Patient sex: F
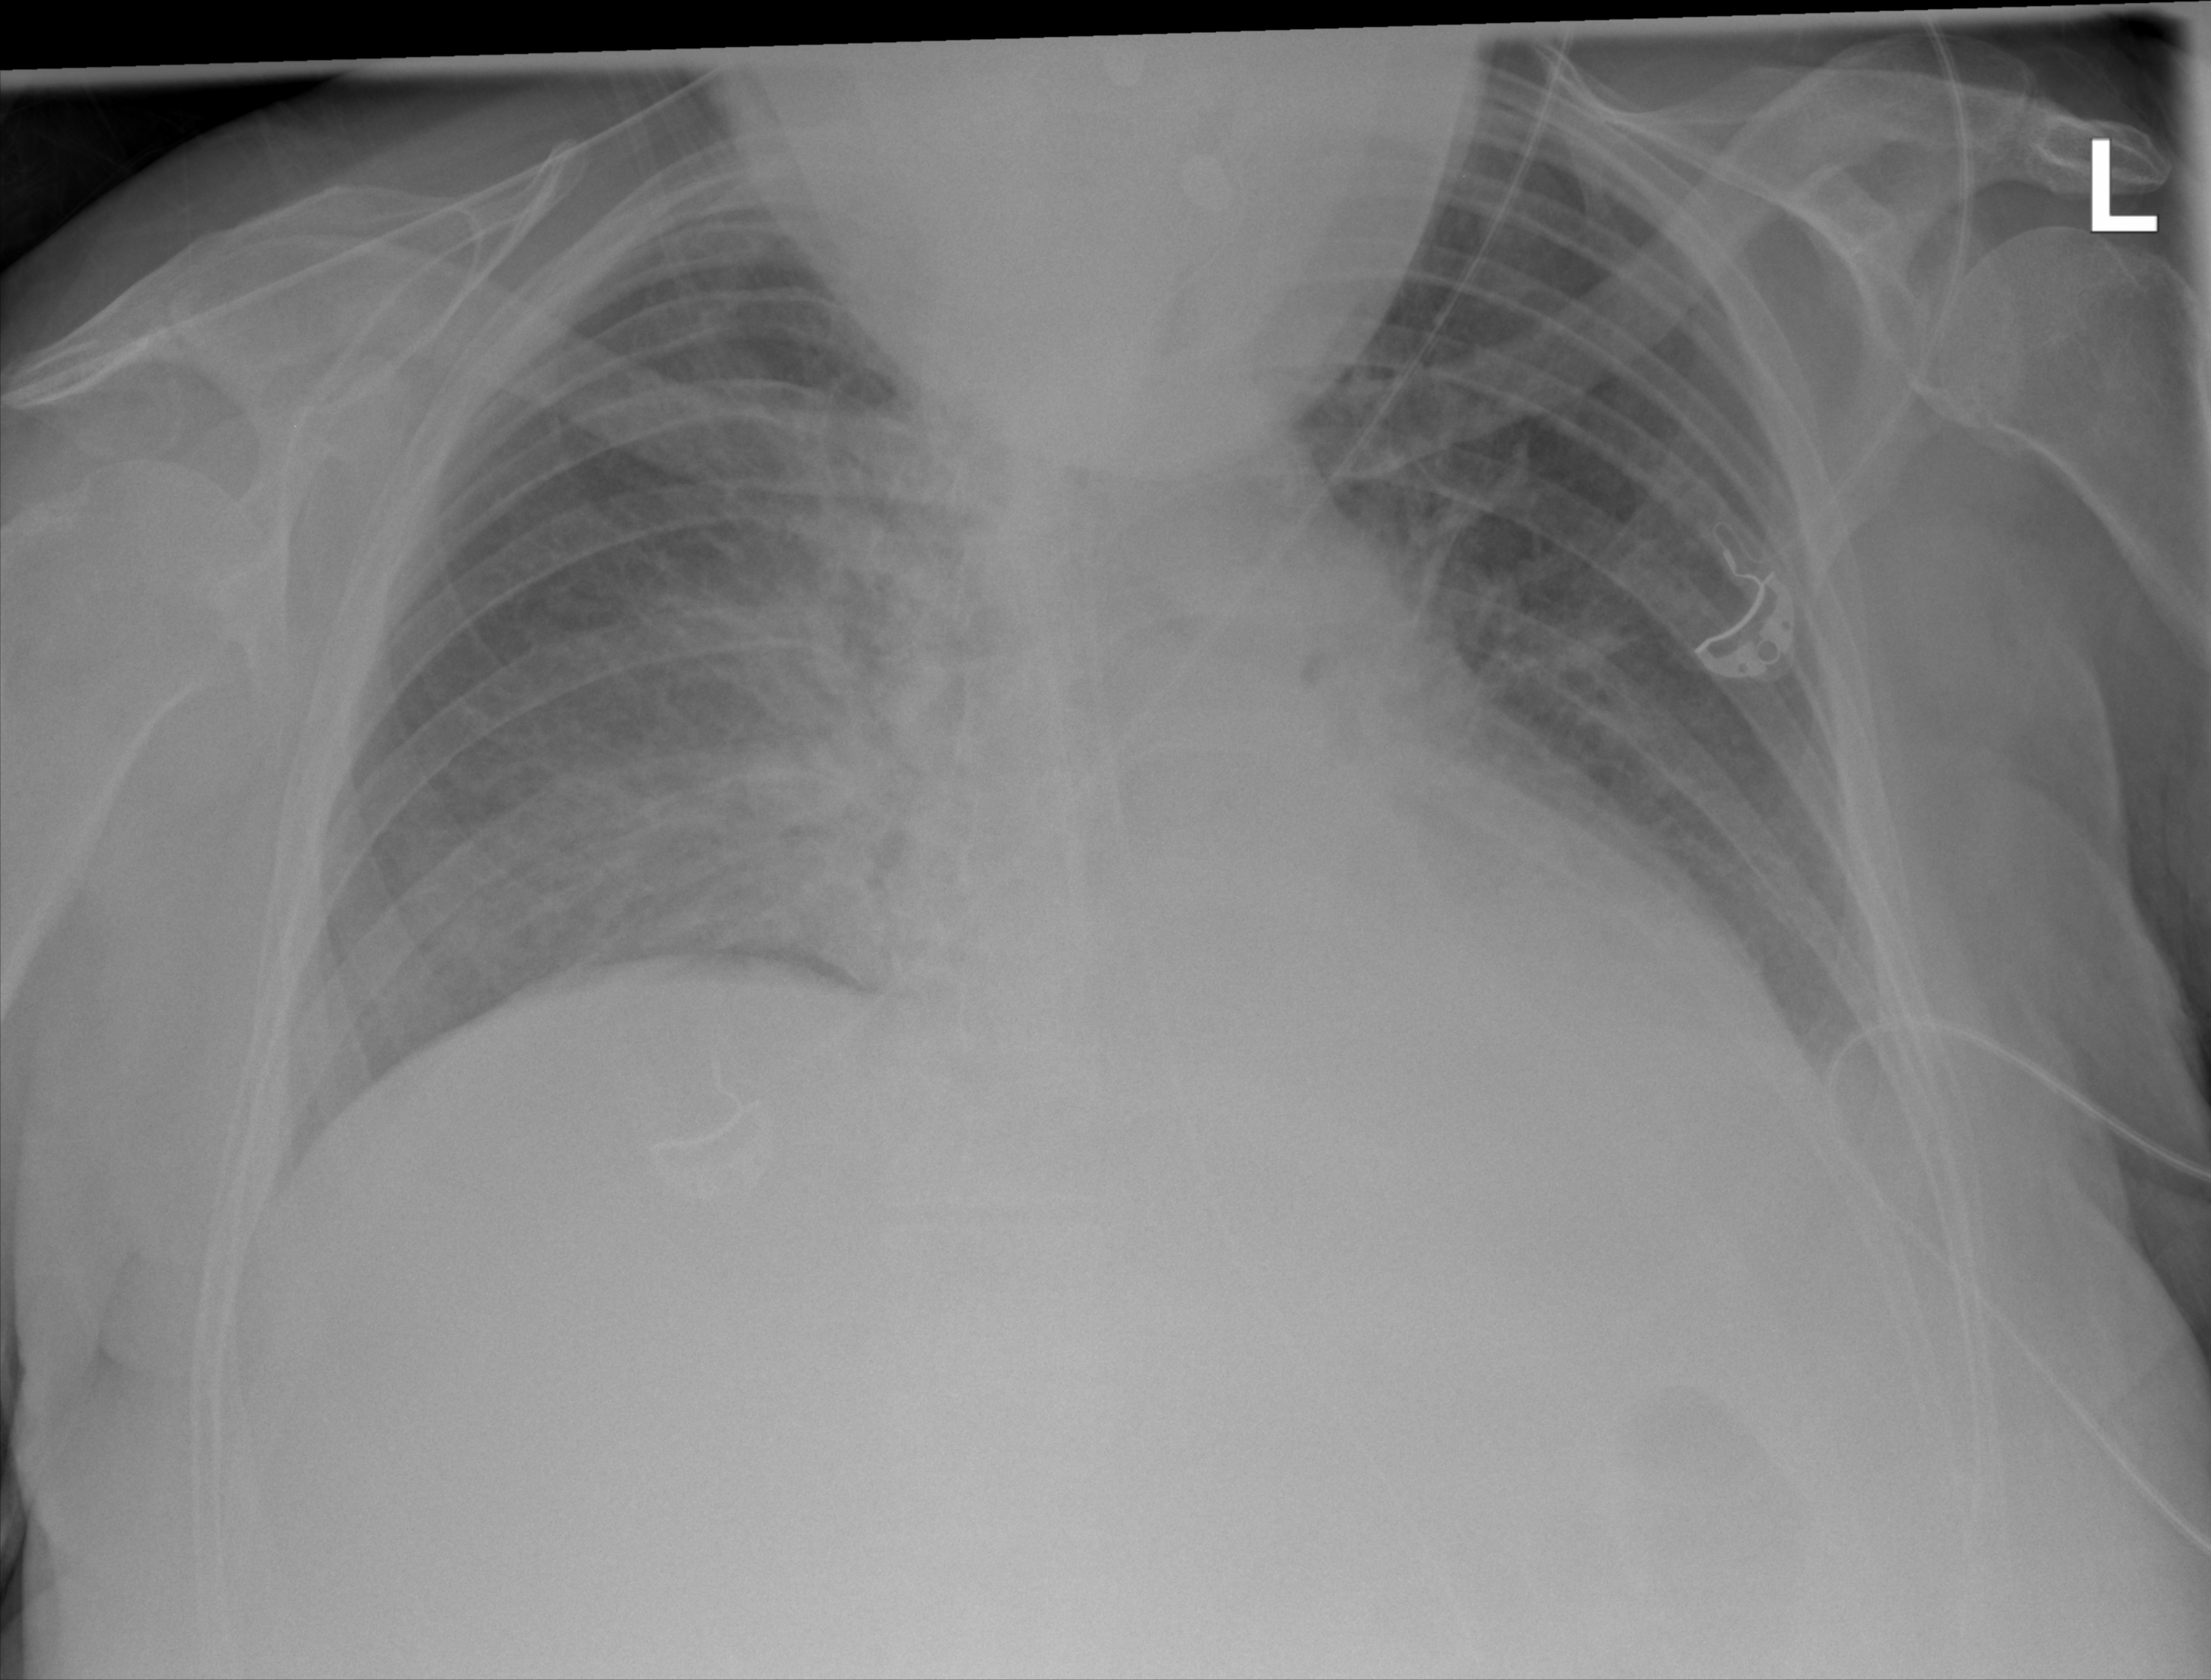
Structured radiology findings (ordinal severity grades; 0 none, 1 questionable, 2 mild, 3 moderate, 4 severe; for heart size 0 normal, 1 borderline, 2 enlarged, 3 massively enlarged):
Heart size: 0
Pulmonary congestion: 0
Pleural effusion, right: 0
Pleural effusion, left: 0
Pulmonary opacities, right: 2
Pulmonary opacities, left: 0
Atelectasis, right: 2
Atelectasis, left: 2